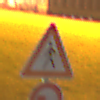
Verkehrszeichen: FussgaengerRechts
Zusatzzeichen unten: UeberholverbotKraftfahrzeuge
Umgebung: Outdoor, Suburban
Tageszeit: Night
Wetter: PartlyCloudy
Licht: Artificial
Jahreszeit: NotSpecified
Kontrast: HighContrast